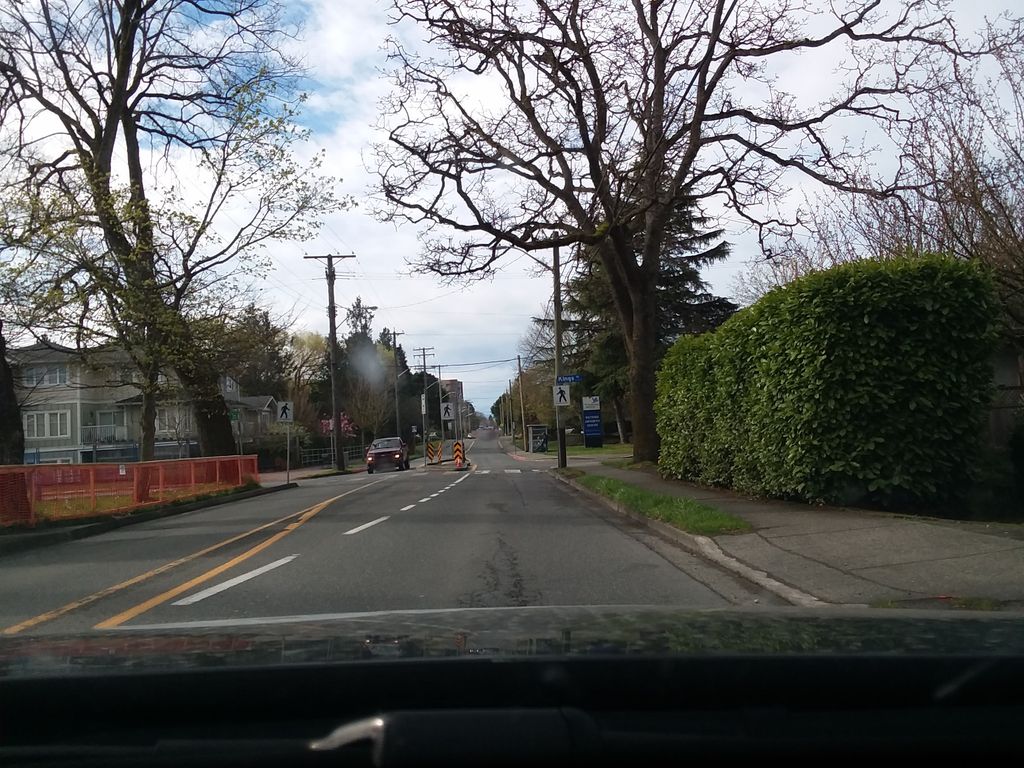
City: victoria